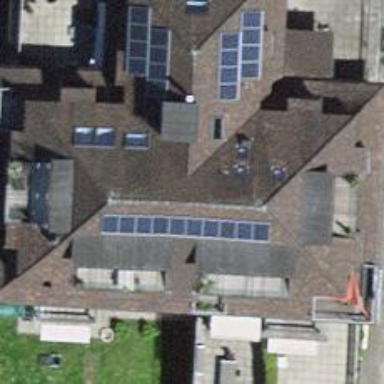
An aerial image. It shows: Solar power generator using photovoltaic panels.